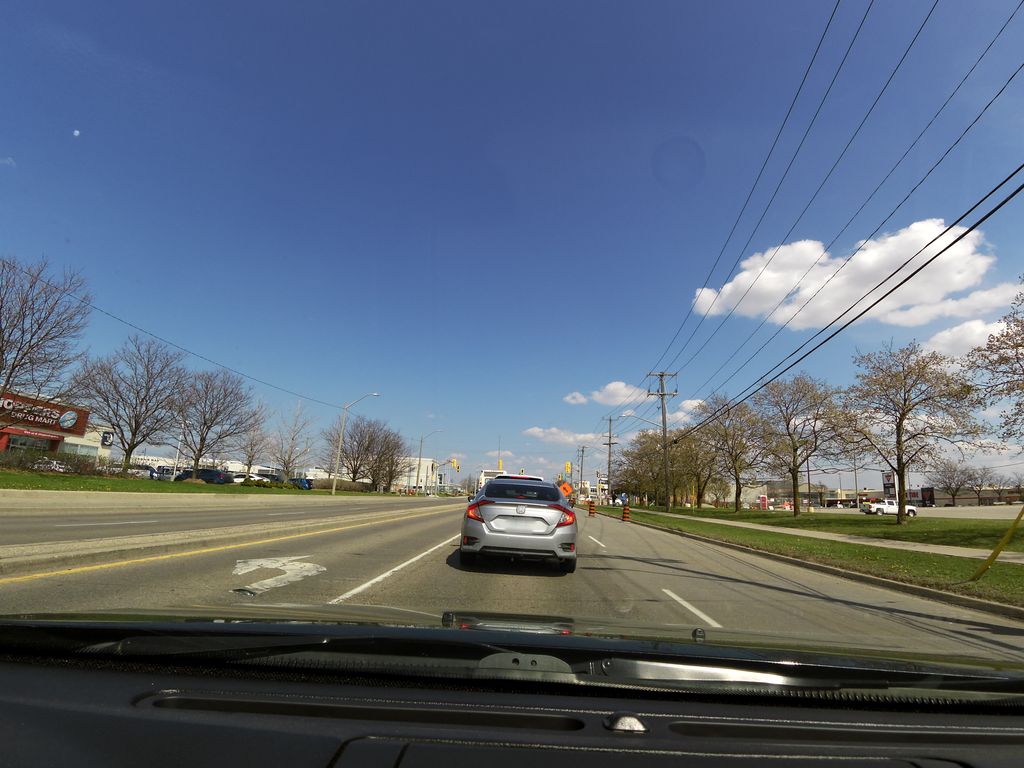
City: kitchener-waterloo